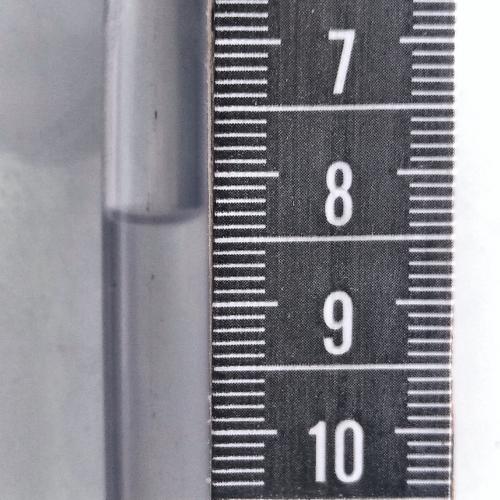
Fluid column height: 8.3 cm